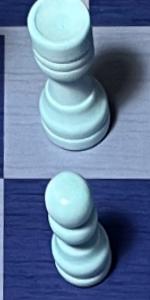
Label: Pawn_White